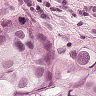
Metastatic tissue present: yes